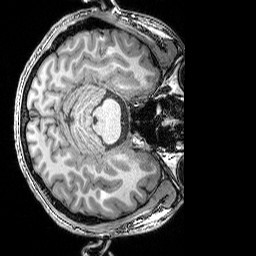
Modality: T1w
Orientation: axial
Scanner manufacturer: siemens
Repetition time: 2.25 s
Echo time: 0.00418 s